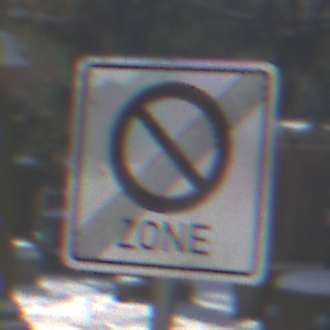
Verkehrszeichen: EndeEingeschraenktesHalteverbotZone
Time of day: MorningAfternoon
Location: Outdoor (Special)
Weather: Clear
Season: Winter
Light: Natural